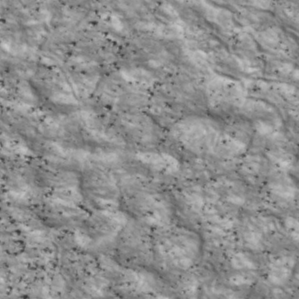
Label: non_frost